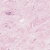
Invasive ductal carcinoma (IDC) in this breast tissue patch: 0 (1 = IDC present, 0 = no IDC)